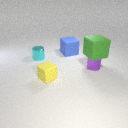
small yellow rubber cube to the right of small cyan metal cylinder